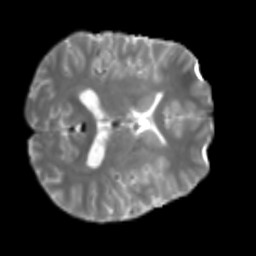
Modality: T2w
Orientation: axial
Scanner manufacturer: siemens
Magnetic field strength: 3 T
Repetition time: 4 s
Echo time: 0.0594 s